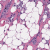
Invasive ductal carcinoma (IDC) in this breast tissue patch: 1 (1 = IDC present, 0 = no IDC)